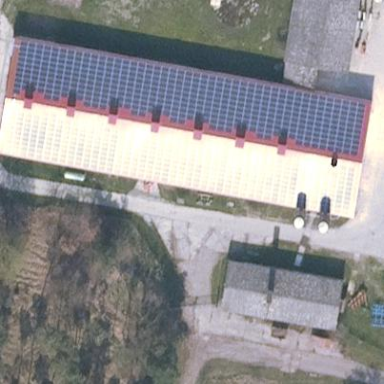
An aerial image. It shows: Stylish building with gabled roof hosting small solar photovoltaic panel for electricity generation.